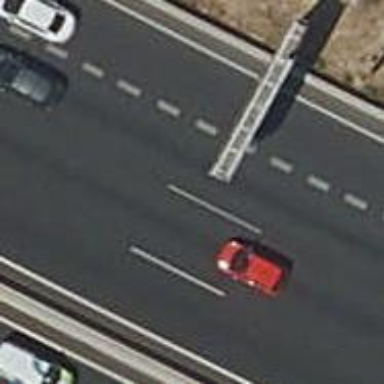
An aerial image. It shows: Asphalt motorway.